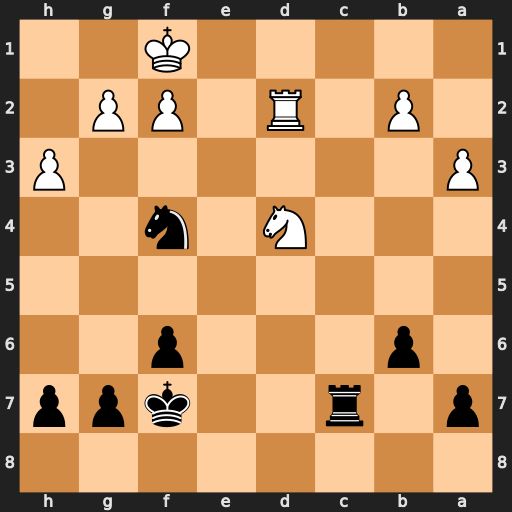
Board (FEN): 8/p1r2kpp/1p3p2/8/3N1n2/P6P/1P1R1PP1/5K2
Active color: b
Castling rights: -
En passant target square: -
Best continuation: Rc1+ Rd1 Rxd1#